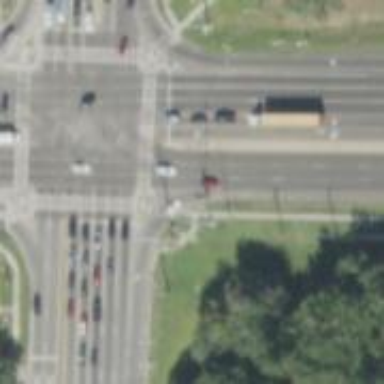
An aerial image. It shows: Zebra crossing on the road.